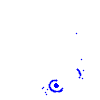
Particle: electron